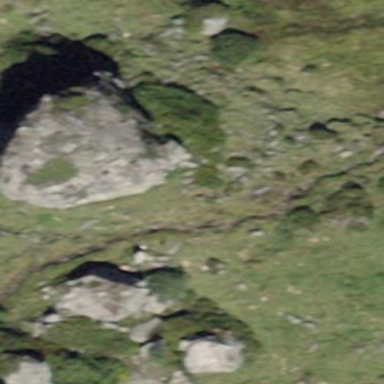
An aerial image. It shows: Natural rock formation.